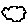
Label: cloud